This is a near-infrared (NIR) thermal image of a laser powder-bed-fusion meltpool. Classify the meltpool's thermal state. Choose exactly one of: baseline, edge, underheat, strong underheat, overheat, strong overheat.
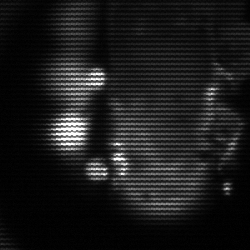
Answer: strong underheat